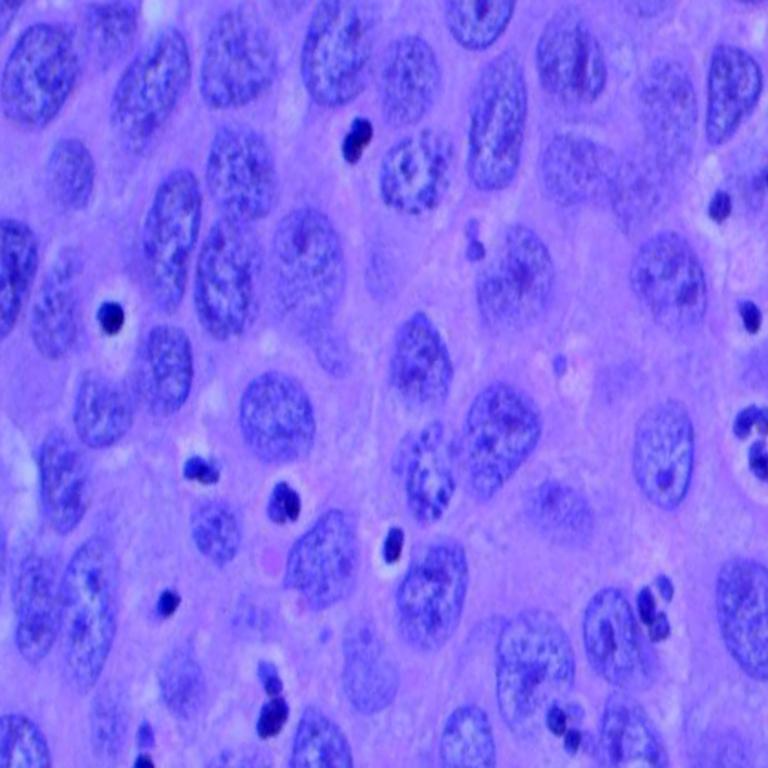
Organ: lung
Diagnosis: squamous carcinomas